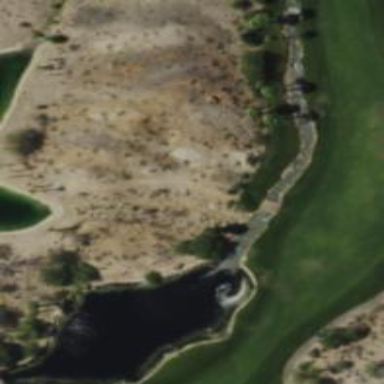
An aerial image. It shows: Rough area on grassy golf course.